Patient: sex M, age 81
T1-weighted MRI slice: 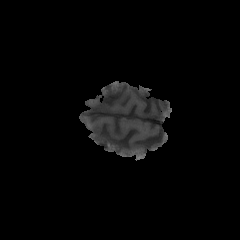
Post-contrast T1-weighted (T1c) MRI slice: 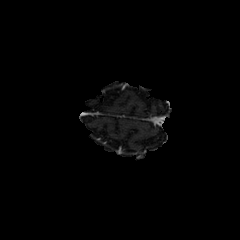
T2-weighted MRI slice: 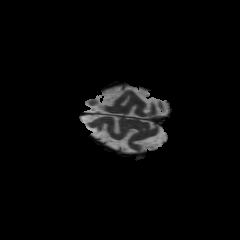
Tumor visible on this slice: no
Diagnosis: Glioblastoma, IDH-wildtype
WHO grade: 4